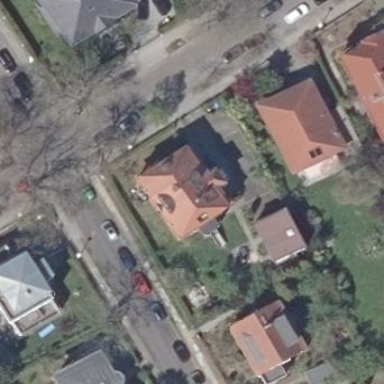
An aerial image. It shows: Beautiful apartment building with mansard roof.